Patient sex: M
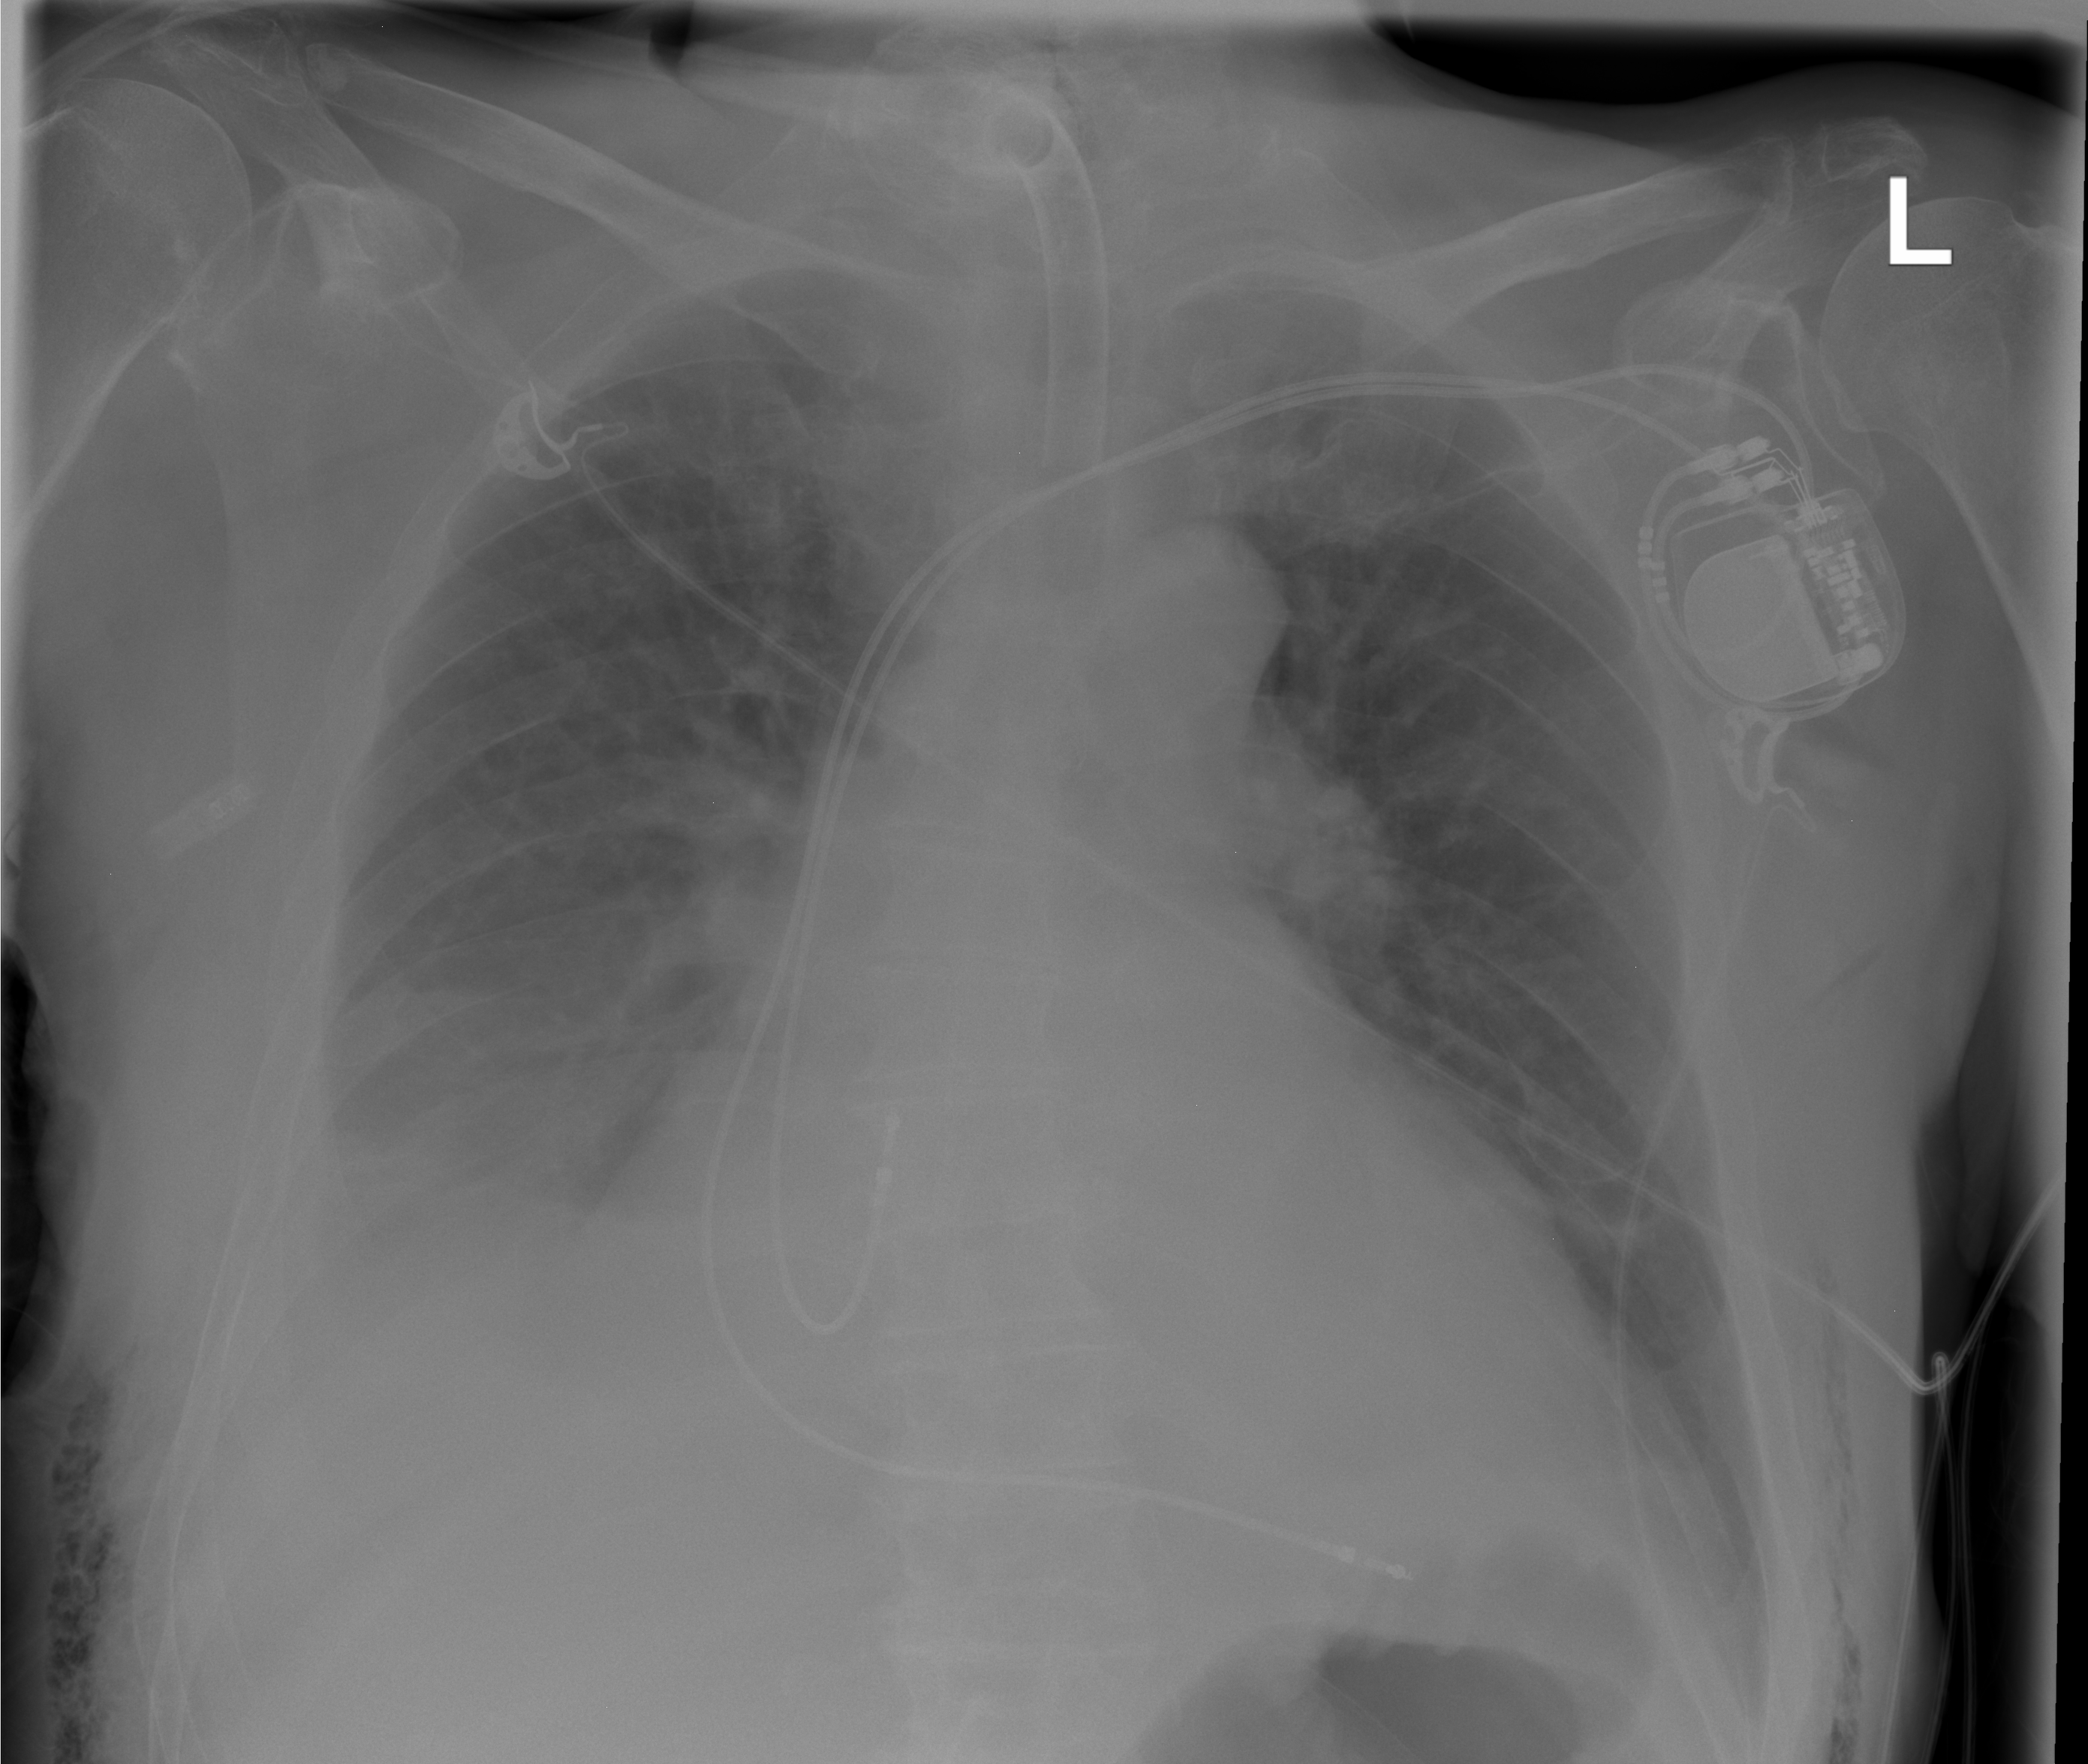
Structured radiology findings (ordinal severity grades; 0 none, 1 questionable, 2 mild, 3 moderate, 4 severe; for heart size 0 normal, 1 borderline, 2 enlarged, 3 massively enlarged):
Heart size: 2
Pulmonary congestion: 0
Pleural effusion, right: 2
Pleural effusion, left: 0
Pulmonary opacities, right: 0
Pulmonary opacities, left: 0
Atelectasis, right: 2
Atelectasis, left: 0